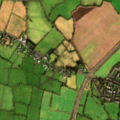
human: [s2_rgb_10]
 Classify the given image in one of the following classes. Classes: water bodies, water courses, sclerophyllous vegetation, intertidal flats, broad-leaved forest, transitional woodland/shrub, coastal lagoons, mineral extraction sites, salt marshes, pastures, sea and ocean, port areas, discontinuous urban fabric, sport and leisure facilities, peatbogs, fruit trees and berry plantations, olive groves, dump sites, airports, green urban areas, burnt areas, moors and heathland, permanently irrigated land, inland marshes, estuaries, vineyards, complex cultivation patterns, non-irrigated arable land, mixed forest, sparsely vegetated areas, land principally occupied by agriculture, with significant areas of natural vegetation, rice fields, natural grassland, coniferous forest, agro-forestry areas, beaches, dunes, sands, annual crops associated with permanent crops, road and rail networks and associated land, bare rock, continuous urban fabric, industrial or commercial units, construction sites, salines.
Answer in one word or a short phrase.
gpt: discontinuous urban fabric, non-irrigated arable land, pastures